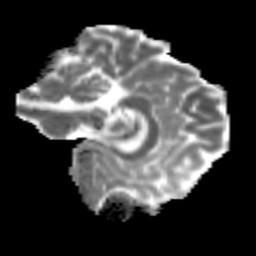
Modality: MD
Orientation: sagittal
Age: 24
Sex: female
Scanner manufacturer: siemens
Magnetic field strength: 3 T
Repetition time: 3.5 s
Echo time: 0.125 s